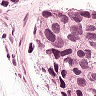
Metastatic tissue present: yes